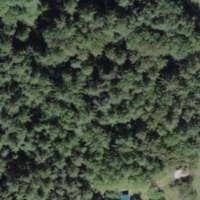
EUNIS habitat code: 44
Species observed at this site:
Populus tremula